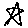
Label: star